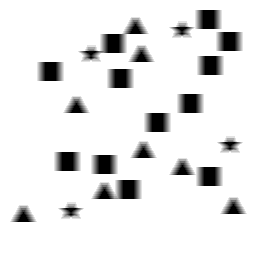
Squares: 12
Triangles: 8
Stars: 4
Total shapes: 24